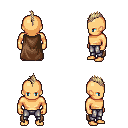
a pixel art fantasy rpg character, male body template, human, tanned skin, brown cape, metal pants, white blonde mohawk hairstyle, four views (front, back, left, right), 2x2 character sprite sheet, small pixel art, hard edges, no anti-aliasing